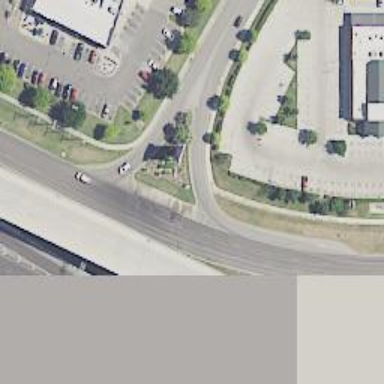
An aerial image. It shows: Secondary road with asphalt surface and frontage road.